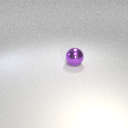
large purple metal sphere